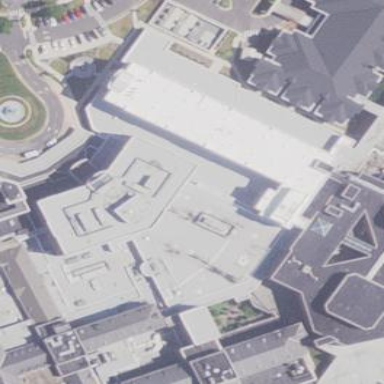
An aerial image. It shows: Hospital building.